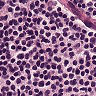
Metastatic tissue present: no